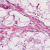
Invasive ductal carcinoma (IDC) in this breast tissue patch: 0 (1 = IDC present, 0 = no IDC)